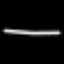
Label: line